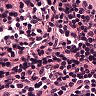
Metastatic tissue present: no